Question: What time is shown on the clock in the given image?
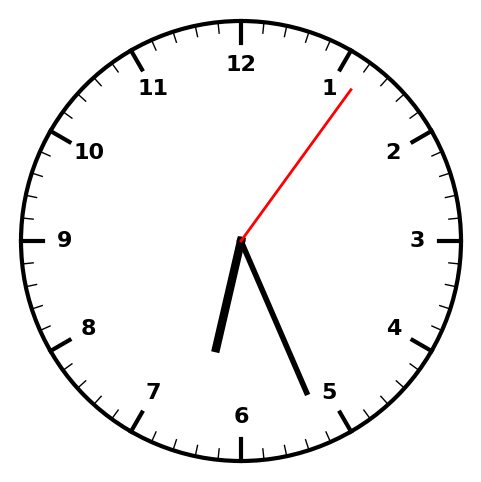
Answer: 06:26:06